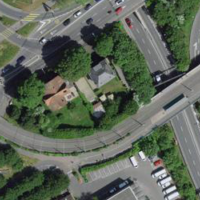
EUNIS habitat code: 57
Species observed at this site:
Gonocerus acuteangulatus